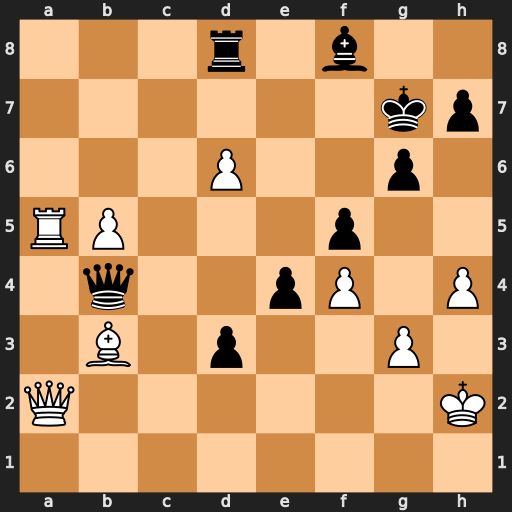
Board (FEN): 3r1b2/6kp/3P2p1/RP3p2/1q2pP1P/1B1p2P1/Q6K/8
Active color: w
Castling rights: -
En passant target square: -
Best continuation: Ra7+ Kh6 Bg8 Bg7 Rxg7 Rxg8 Qxg8